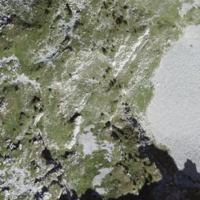
EUNIS habitat code: 31
Species observed at this site:
Geum montanum